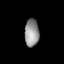
Tissue: lung
Cell type: Epithelial cells
Senescence score: 0.5706
Nuclear area (px): 391
Mean DAPI intensity: 145.634